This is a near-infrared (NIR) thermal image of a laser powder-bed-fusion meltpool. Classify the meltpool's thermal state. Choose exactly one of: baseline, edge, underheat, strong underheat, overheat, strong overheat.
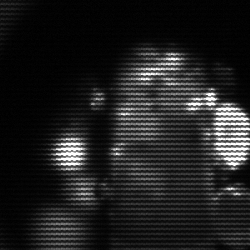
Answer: strong underheat